Interaction volume radius: 5 \u00c5
Interaction volume height: 15 \u00c5
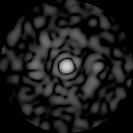
Disorder parameter: 0.8126